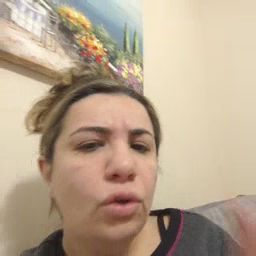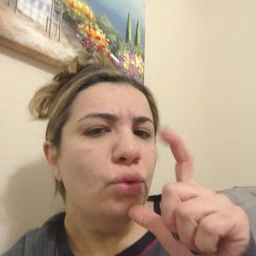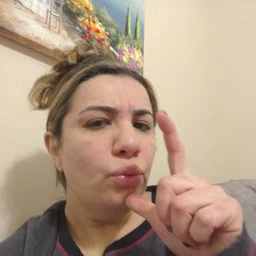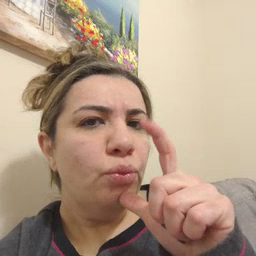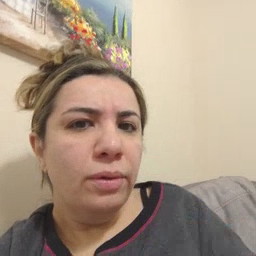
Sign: who